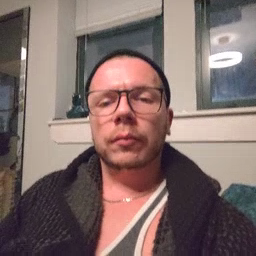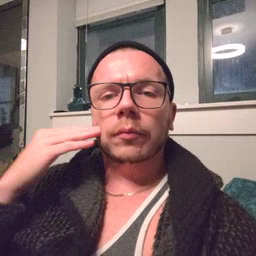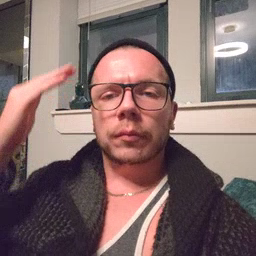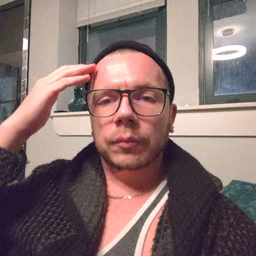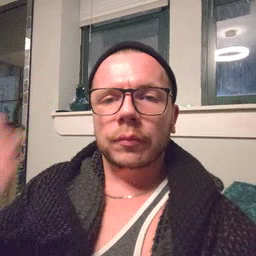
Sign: head